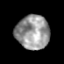
Tissue: prostate
Cell type: T cells
Senescence score: 0.301
Nuclear area (px): 1108
Mean DAPI intensity: 152.349